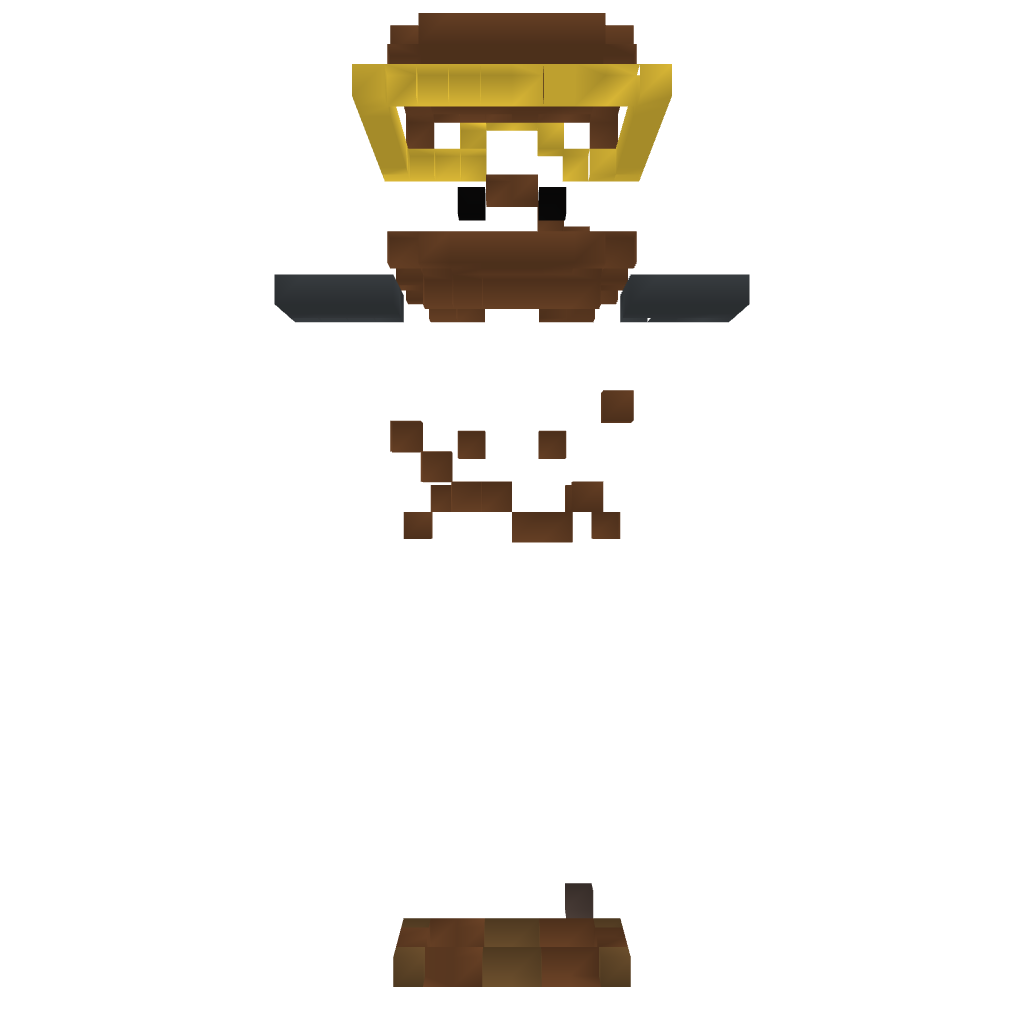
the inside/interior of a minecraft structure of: Princess Statue